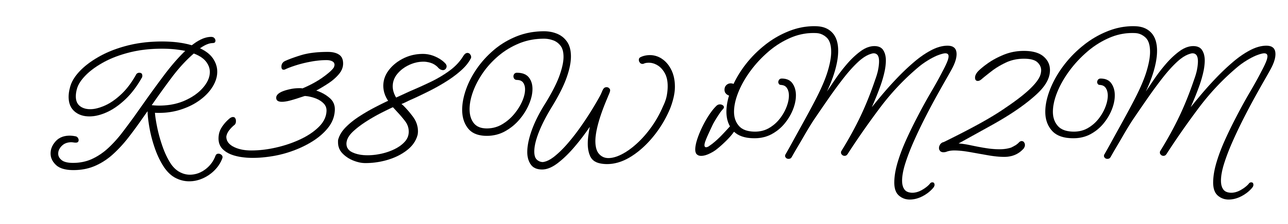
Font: MeowScript-Regular